高三 · 逻辑题
下面是一商场某一段时间内销售计划的局部结构图, 则“计划”受影响的主要要素有( )

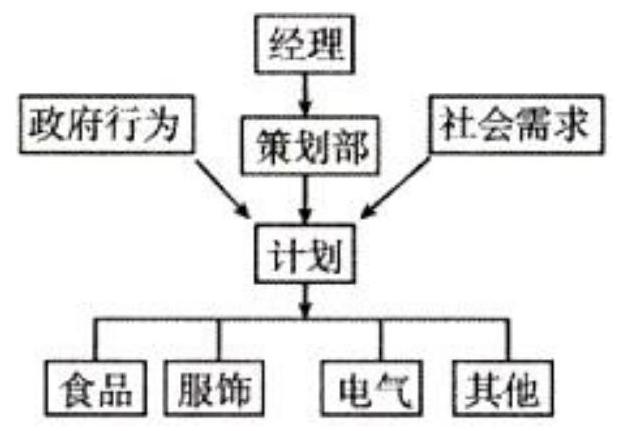
A.业务副校长
B. 政教副校长
C.校长办
D.教务处
答案: C
解析: 影响“计划”的主要要素应是其三个“上位要素”政府行为、策划部、社会需求.